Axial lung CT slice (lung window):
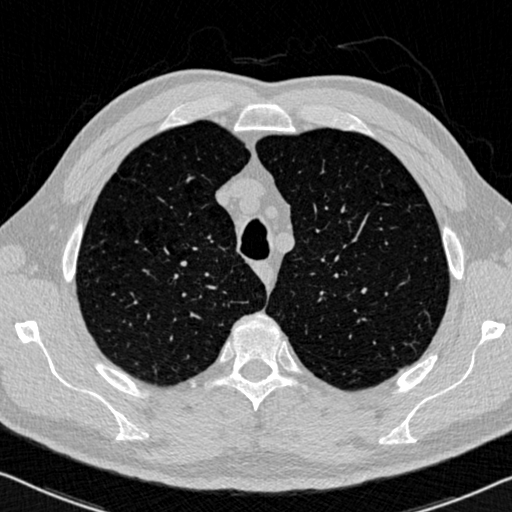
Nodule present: no